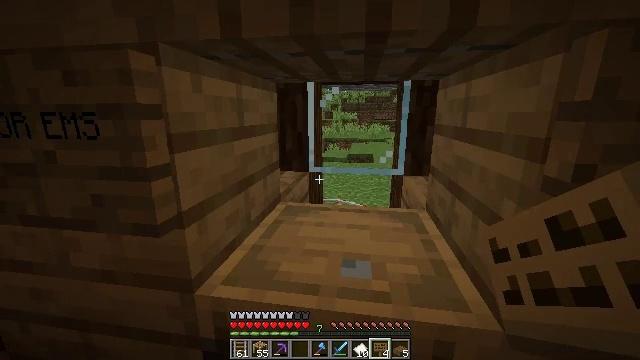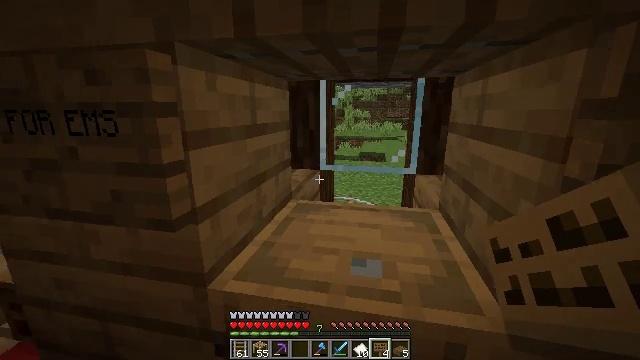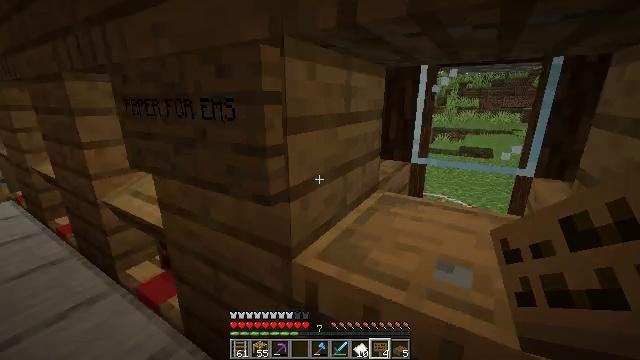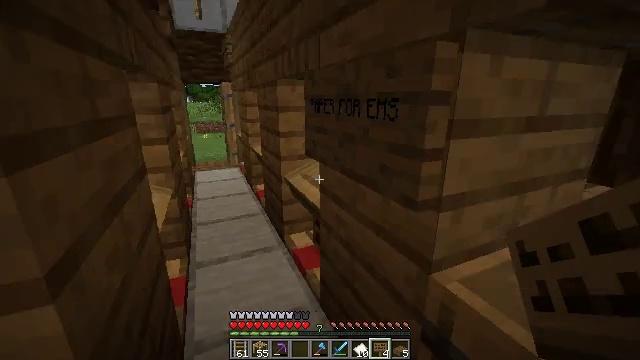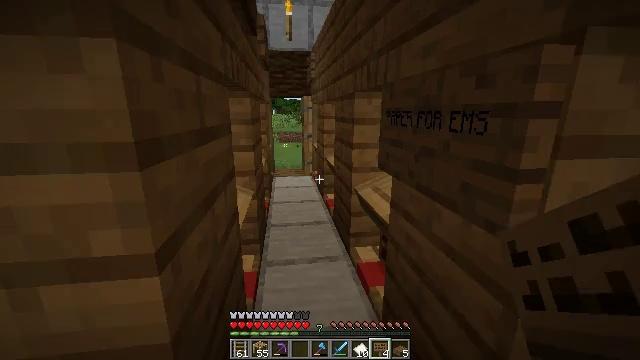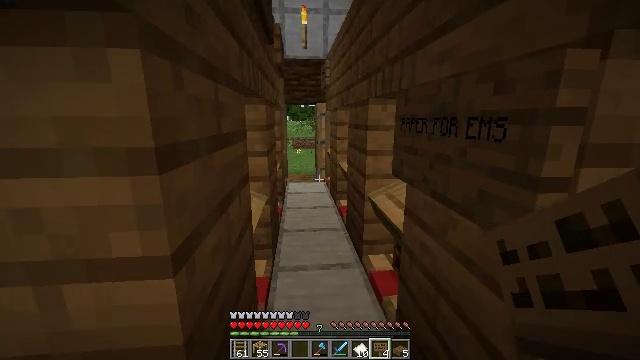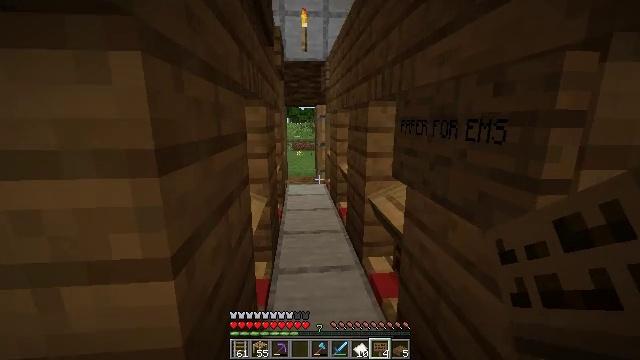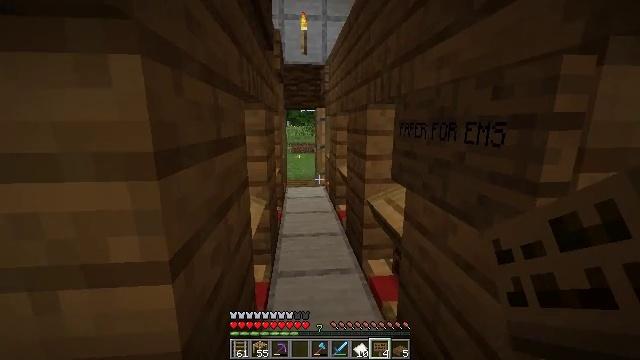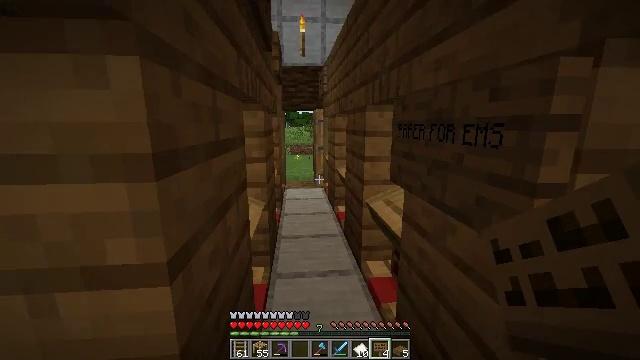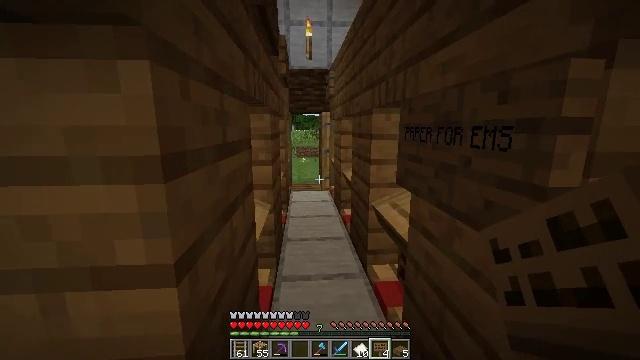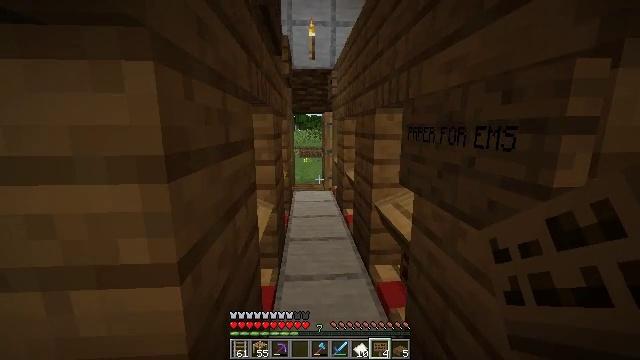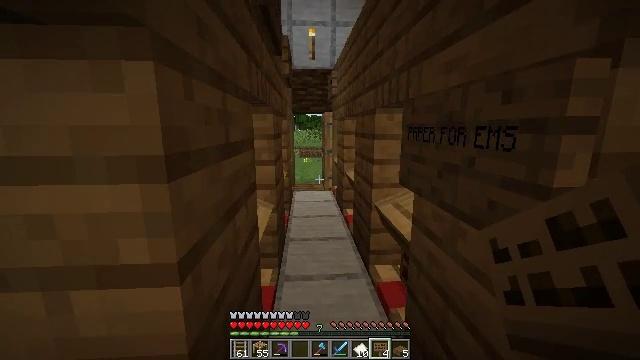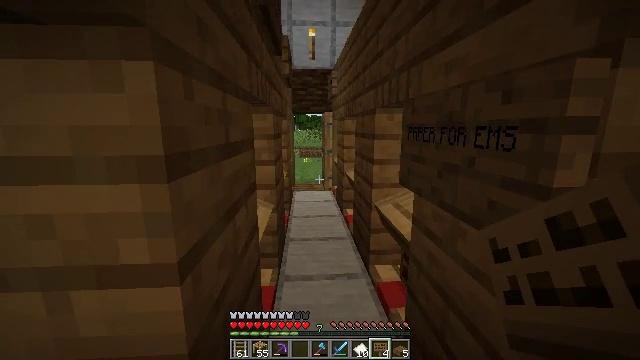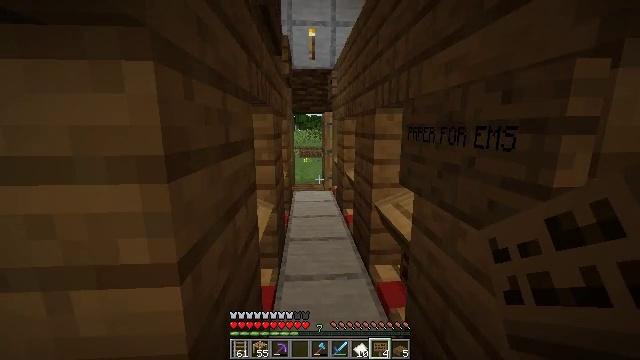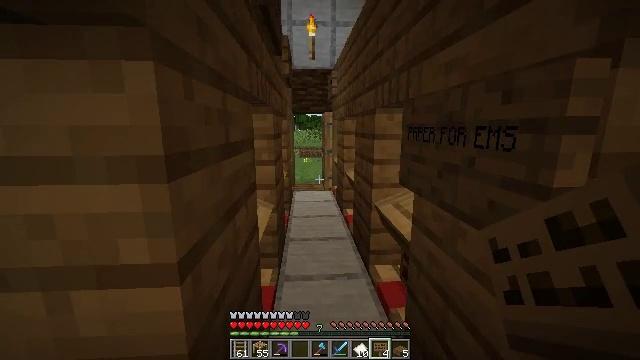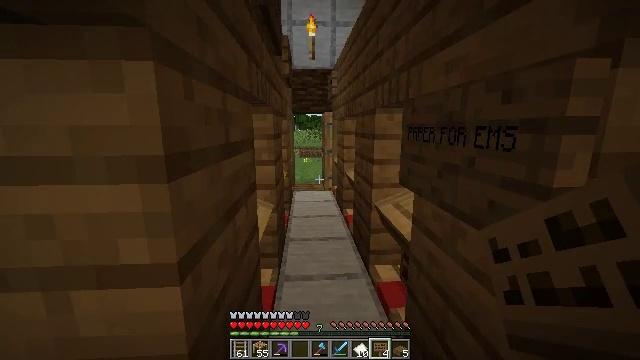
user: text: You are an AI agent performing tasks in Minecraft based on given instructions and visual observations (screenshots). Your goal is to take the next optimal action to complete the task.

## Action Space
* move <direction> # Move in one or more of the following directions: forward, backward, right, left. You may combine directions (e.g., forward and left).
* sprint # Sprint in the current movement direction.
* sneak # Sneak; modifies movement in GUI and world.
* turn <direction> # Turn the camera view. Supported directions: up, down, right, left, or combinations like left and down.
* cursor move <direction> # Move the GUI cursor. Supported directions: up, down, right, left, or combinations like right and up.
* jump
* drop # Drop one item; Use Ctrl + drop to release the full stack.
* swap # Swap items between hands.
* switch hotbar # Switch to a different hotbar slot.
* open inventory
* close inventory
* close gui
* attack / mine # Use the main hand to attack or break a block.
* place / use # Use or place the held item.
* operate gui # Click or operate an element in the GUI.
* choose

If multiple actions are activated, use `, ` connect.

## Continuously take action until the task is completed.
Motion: motion action
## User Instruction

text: Break the rail off the ground.
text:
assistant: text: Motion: turn left
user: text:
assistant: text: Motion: turn left and down
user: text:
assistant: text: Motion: turn left
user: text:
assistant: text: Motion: turn left and up
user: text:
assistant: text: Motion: turn left and up
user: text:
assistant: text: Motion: no_op
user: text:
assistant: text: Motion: no_op
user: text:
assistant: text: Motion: no_op
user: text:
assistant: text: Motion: turn left
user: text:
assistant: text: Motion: no_op
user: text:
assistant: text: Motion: no_op
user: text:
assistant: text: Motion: no_op
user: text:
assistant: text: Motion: no_op
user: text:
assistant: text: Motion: no_op
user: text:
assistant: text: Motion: no_op
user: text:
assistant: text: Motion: no_op
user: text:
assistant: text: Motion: no_op
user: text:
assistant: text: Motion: no_op
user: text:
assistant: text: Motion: move forward
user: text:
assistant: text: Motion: move forward
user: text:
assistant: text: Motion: move forward
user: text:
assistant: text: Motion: move forward
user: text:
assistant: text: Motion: move forward
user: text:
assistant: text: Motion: move forward
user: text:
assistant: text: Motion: move forward, sprint
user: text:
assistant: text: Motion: move forward, sprint
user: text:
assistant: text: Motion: move forward, sprint
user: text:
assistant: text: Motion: move forward, sprint
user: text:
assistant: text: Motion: move forward
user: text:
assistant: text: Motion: move forward